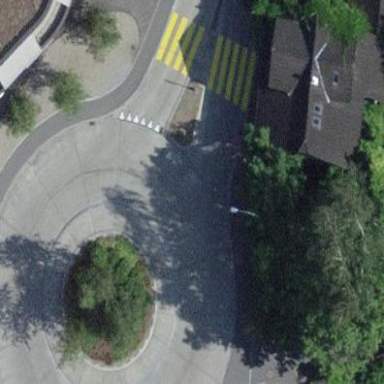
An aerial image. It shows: Tertiary road that leads to roundabout.